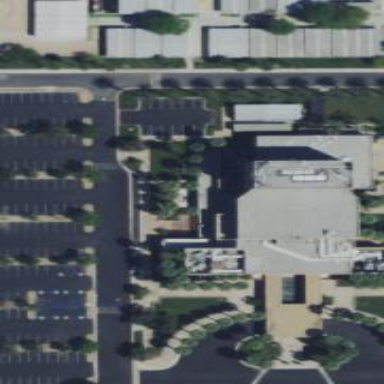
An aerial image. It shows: There is theatre building.